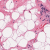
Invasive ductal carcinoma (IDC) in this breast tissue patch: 0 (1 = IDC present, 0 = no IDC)